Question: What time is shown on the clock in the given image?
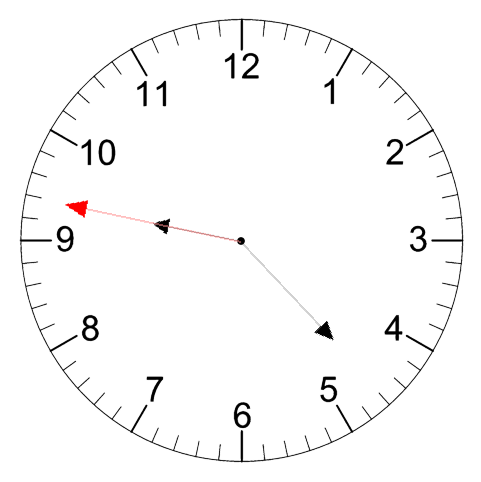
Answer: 09:22:47